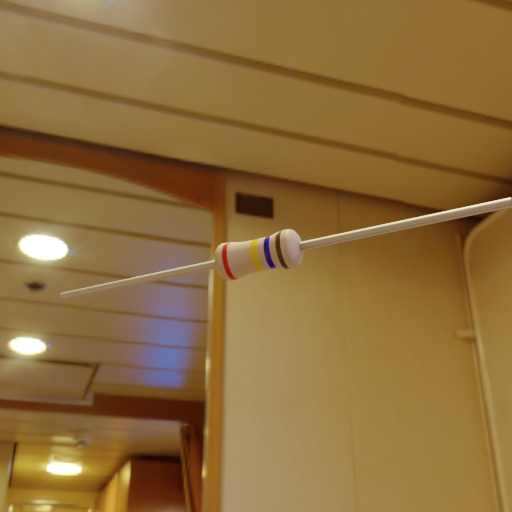
Resistor colour bands (in order): red, yellow, blue, brown